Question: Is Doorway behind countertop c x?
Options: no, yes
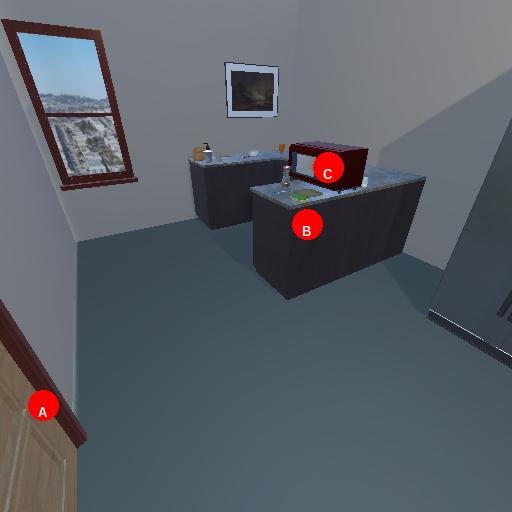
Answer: no